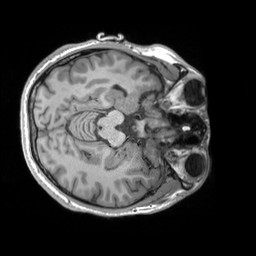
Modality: T1w
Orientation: axial
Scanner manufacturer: siemens
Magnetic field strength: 3 T
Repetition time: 2.25 s
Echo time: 0.00306 s